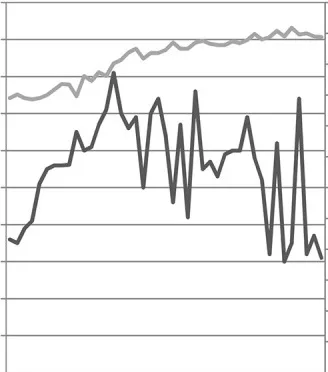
Energy intake (based on information from the patients nutritional diary) and body weight (early morning, fasted, taken weekly) during inpatient treatment.
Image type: pathology (gram)